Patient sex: F
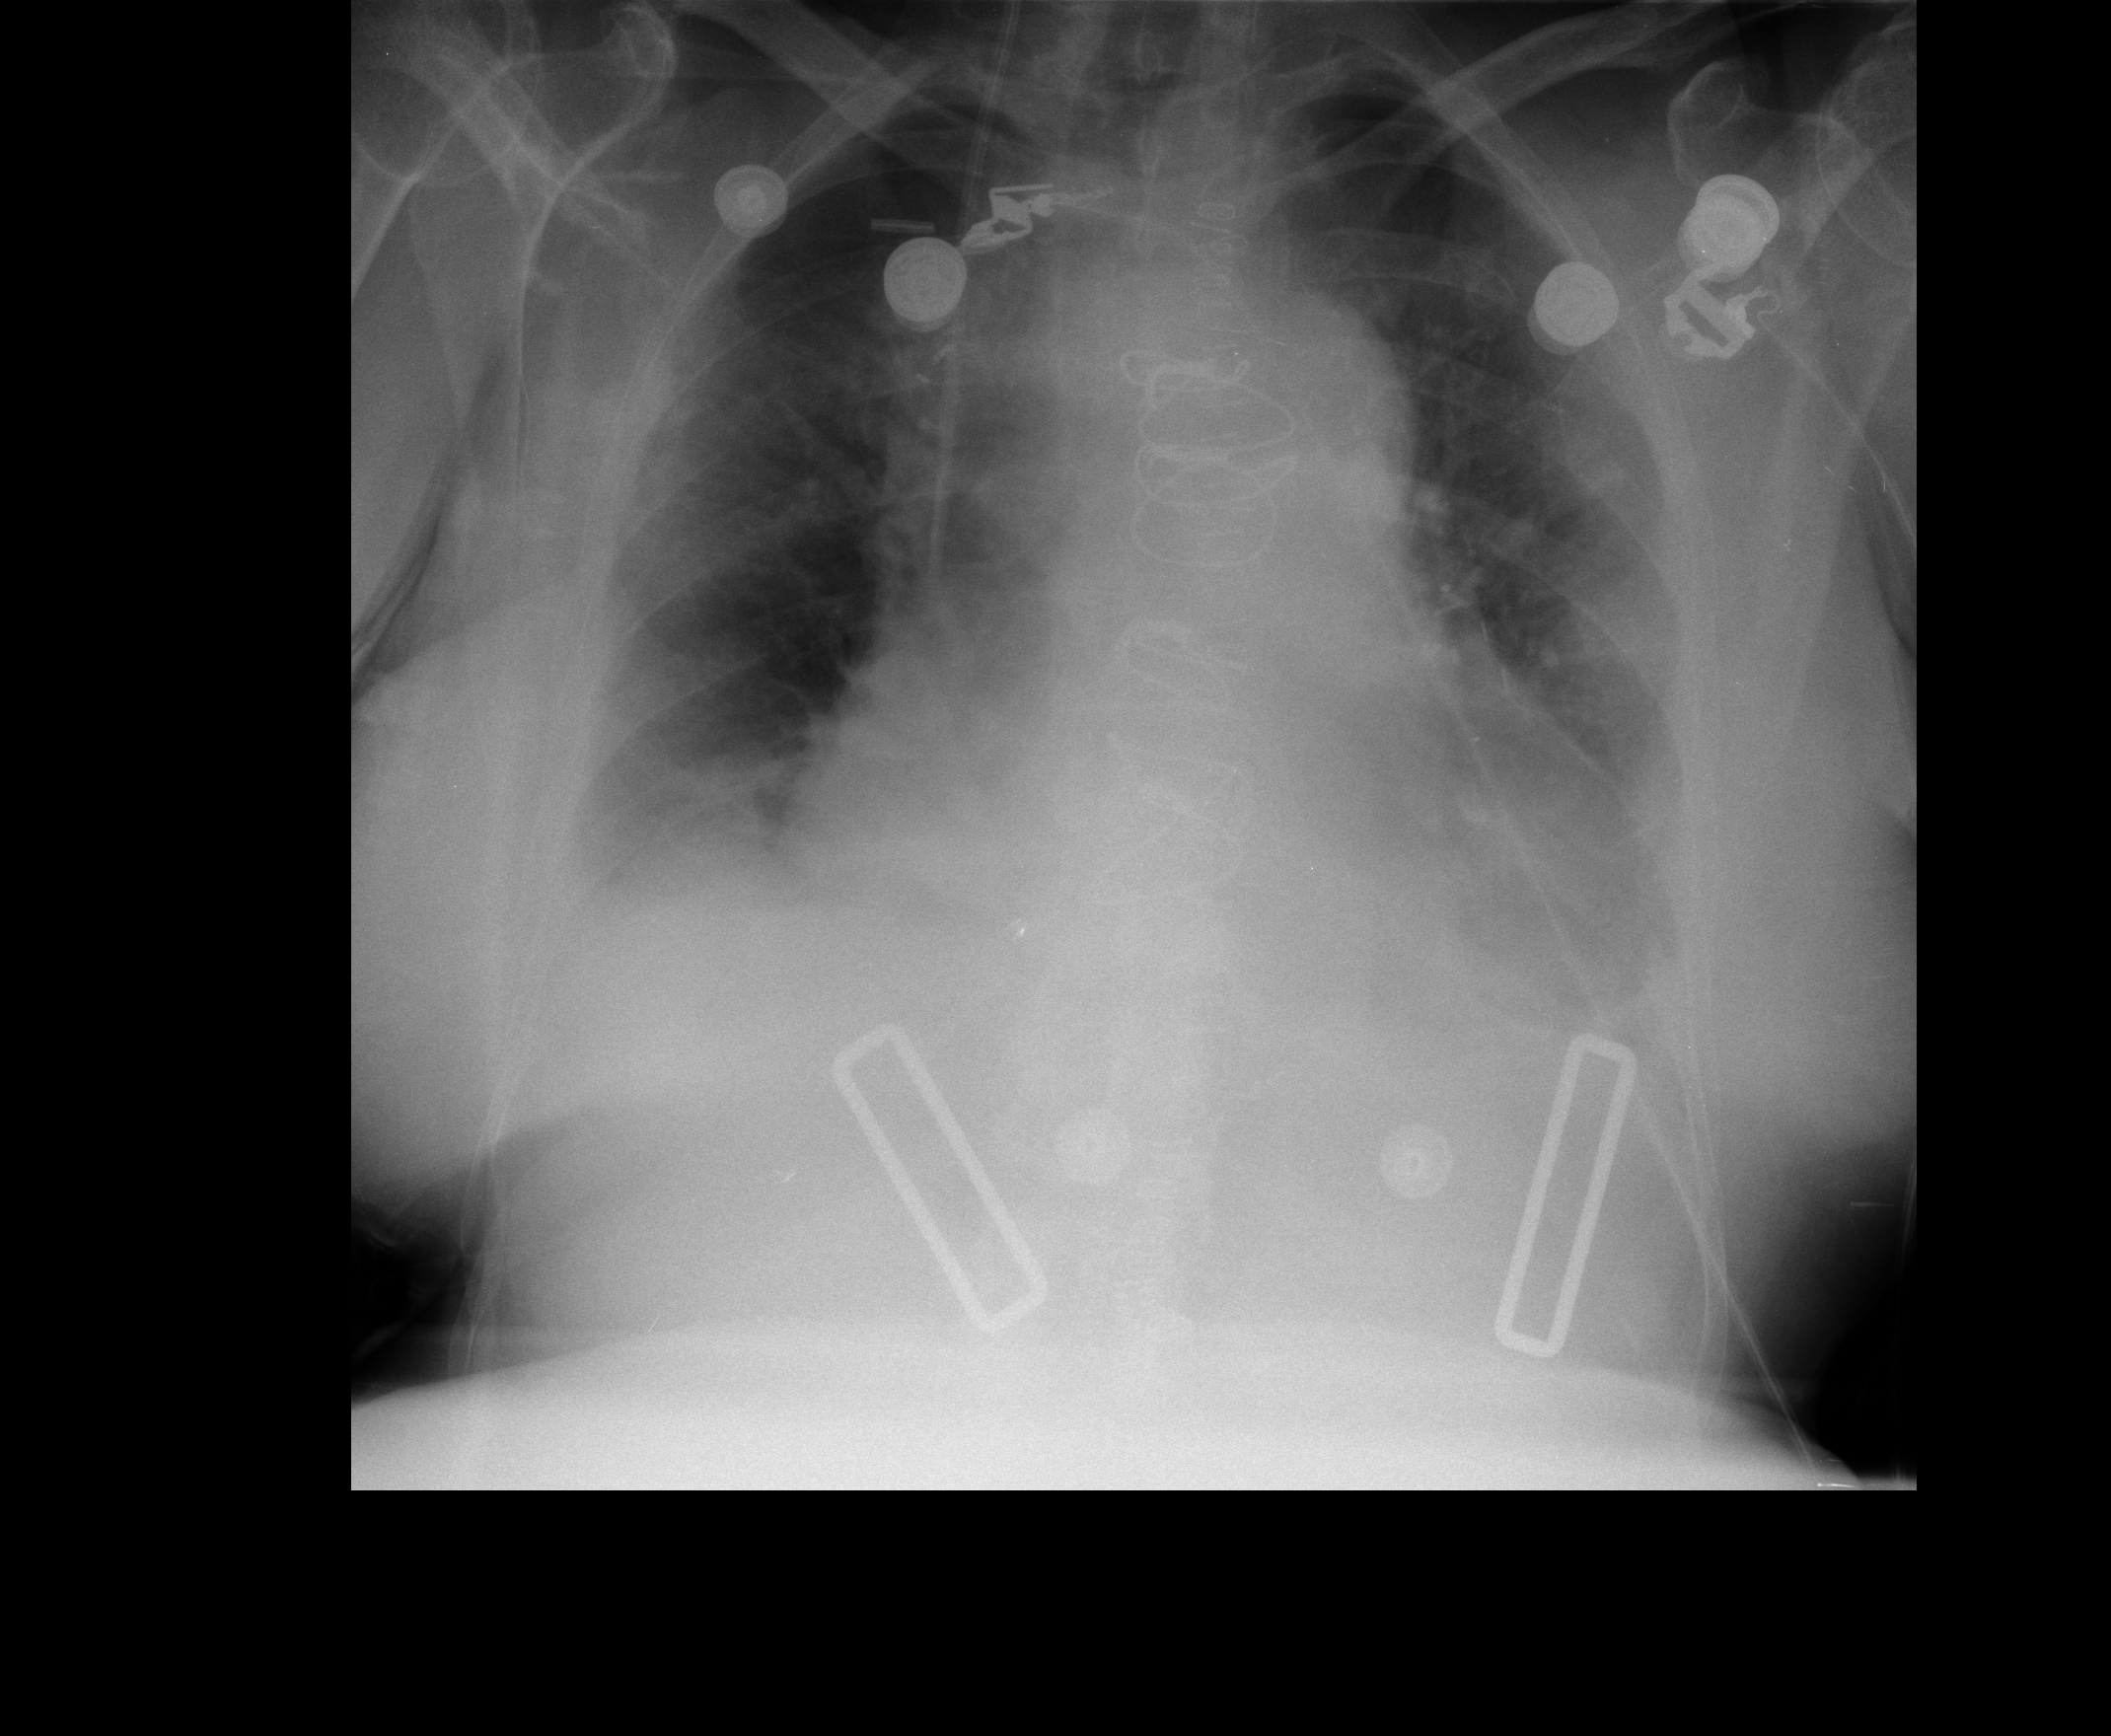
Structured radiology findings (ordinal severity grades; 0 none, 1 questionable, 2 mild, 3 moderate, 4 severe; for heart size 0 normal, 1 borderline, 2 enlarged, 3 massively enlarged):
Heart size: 2
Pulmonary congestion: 2
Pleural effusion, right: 2
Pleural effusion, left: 2
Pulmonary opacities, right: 0
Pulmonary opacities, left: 0
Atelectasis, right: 2
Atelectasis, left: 2